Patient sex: F
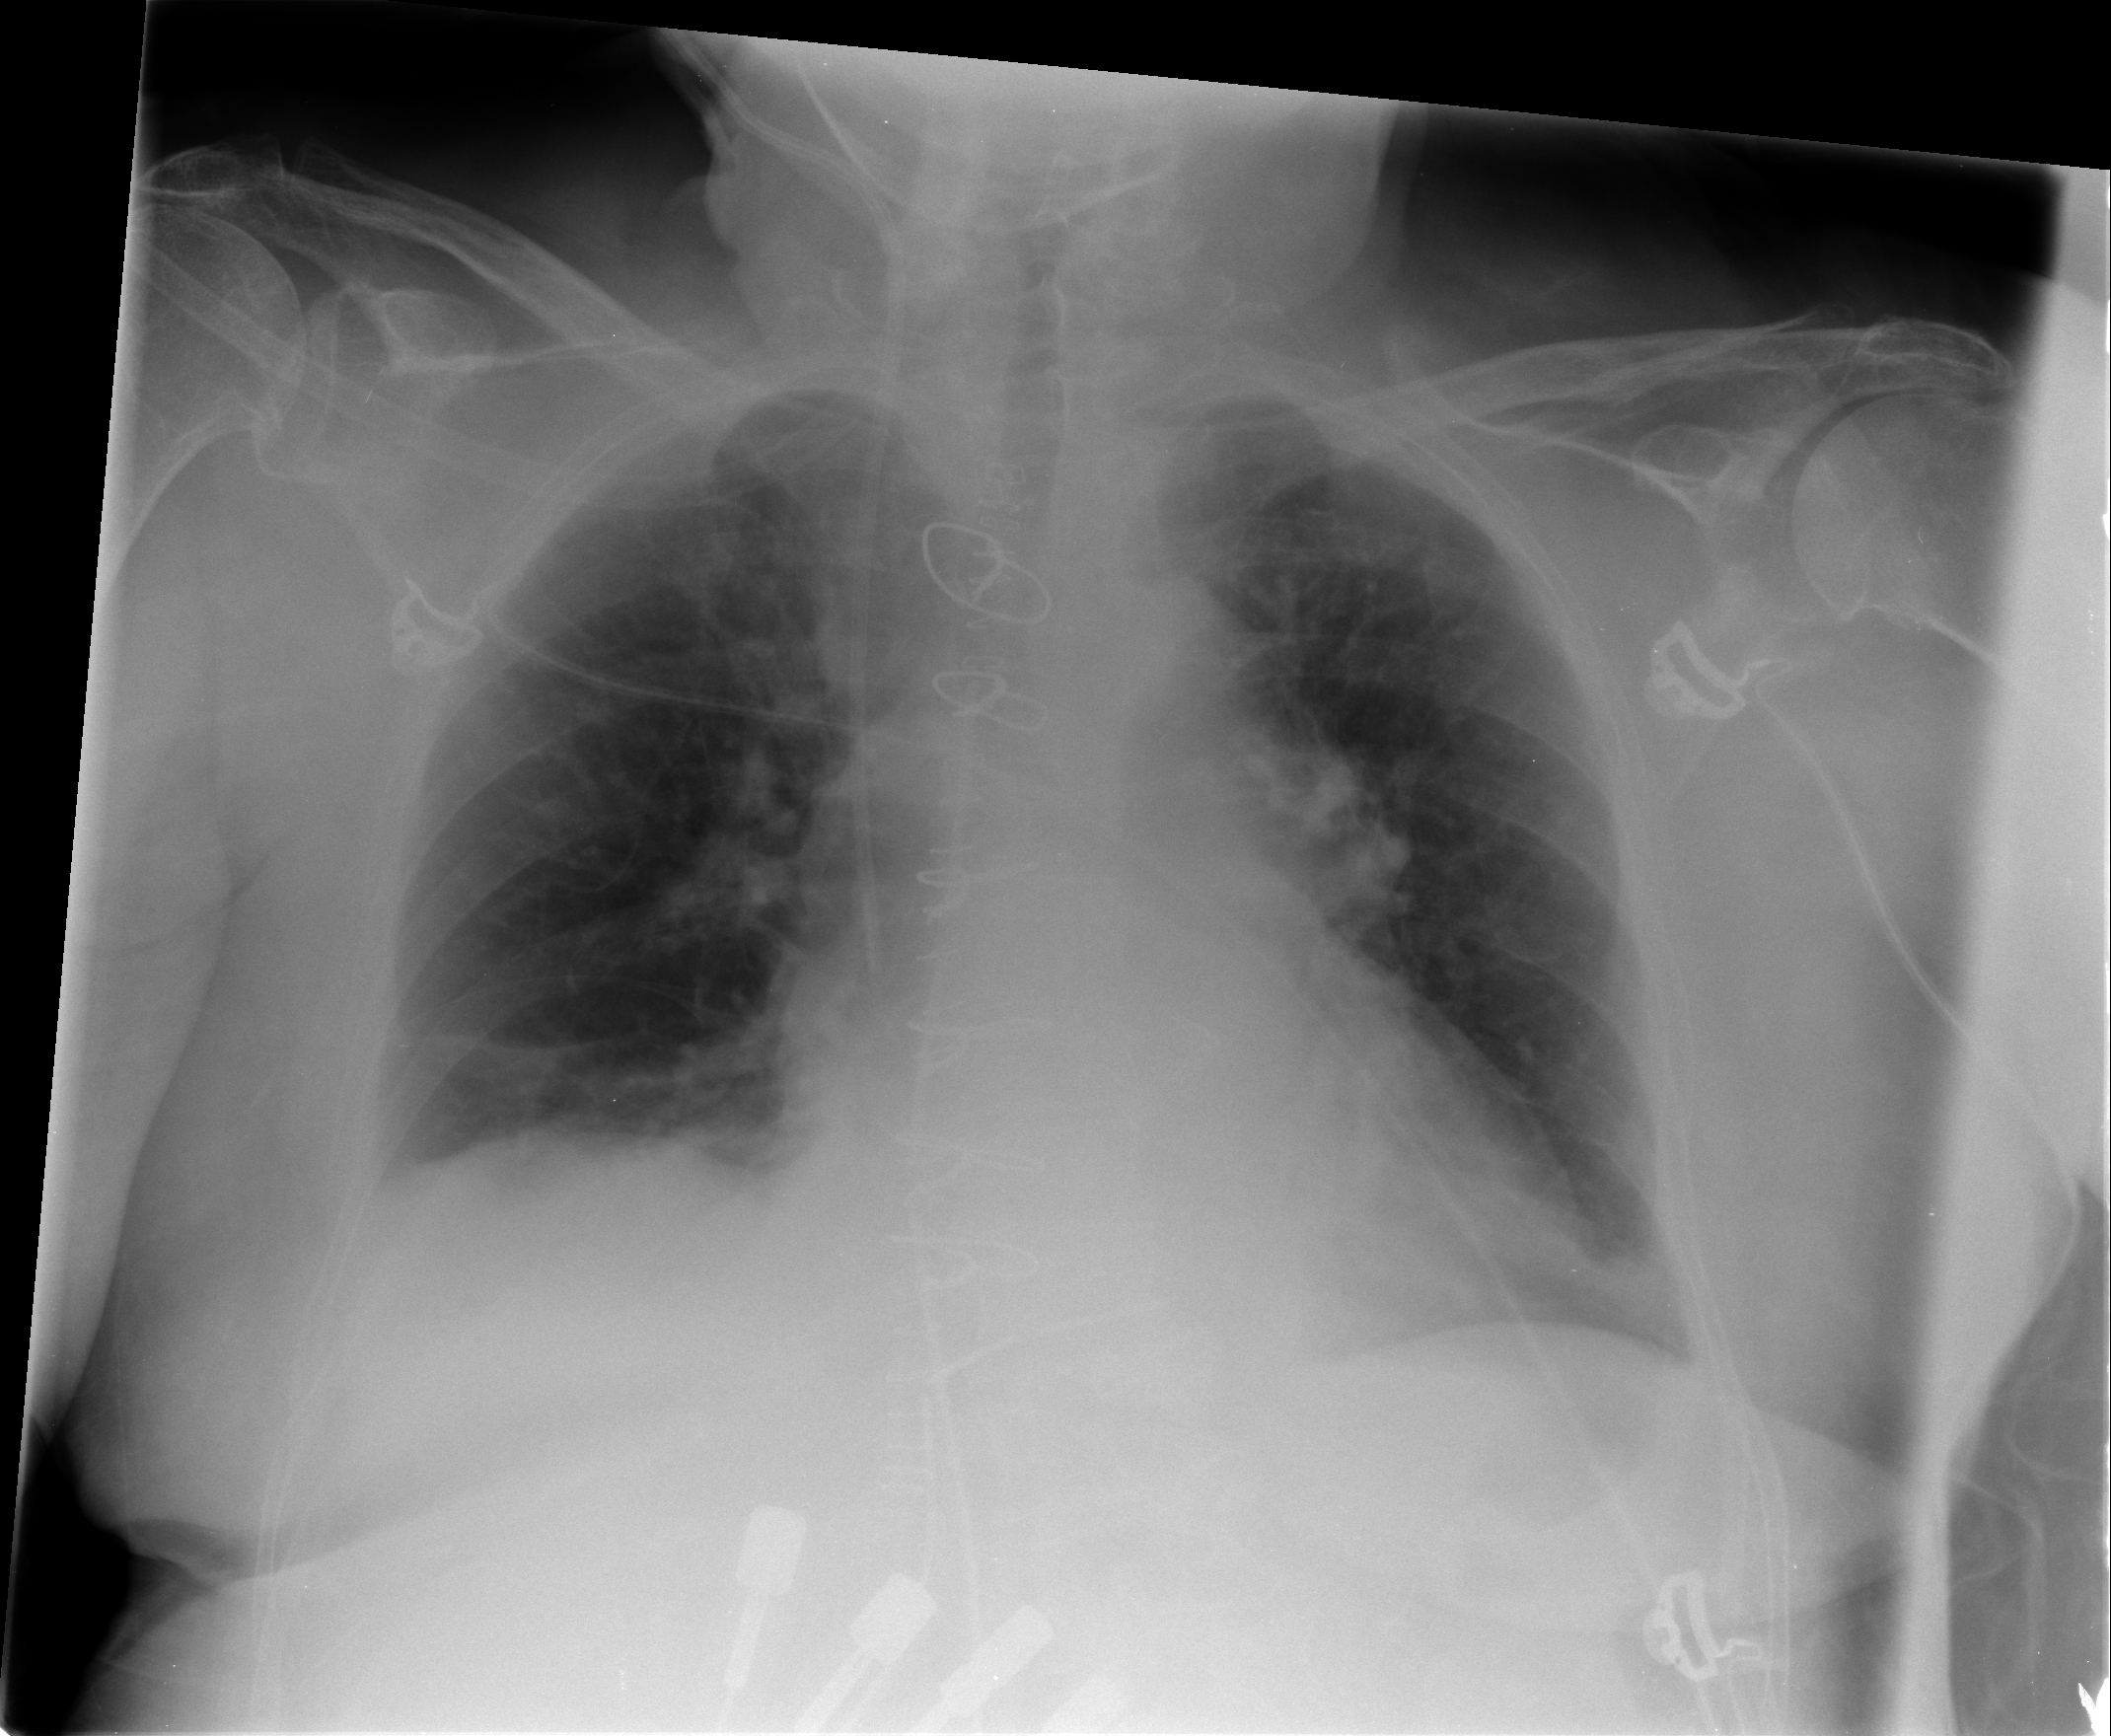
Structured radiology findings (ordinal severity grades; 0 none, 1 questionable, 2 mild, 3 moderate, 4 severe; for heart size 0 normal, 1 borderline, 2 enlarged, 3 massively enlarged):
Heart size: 0
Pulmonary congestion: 1
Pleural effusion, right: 0
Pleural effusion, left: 0
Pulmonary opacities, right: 0
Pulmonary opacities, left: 0
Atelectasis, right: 2
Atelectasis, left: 2